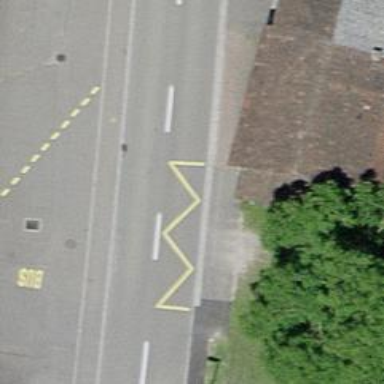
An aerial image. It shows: Public transport stop position.